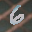
Label: 6